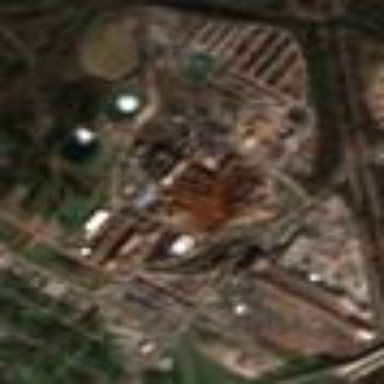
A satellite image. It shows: Industrial area with steelmaking works.